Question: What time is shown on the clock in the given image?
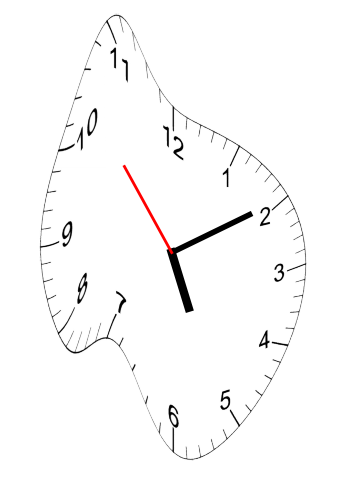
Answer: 05:09:53